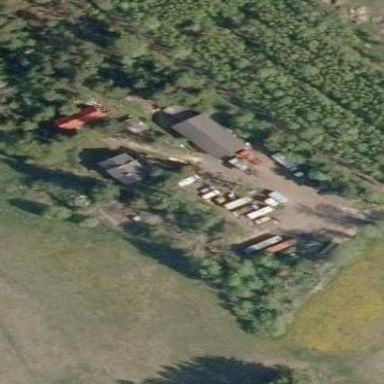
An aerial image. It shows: Farmyard area.